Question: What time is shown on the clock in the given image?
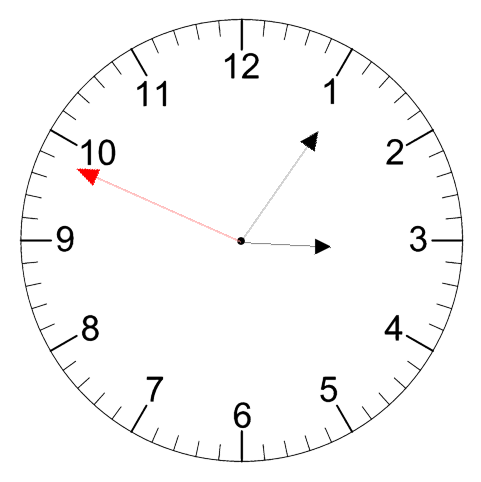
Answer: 03:05:49